Aerial crown-view tile of a tropical tree (Barro Colorado Island, Panama), acquired 20240611:
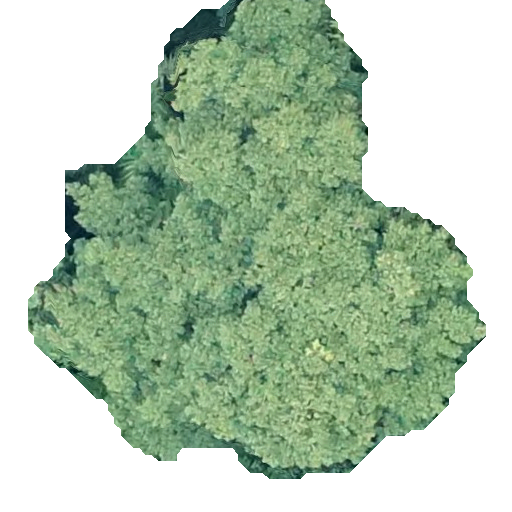
Species: Tachigali panamensis
GBIF accepted scientific name: Tachigali panamensis
Crown area: 223.525 m²